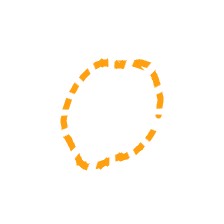
Shape: circle